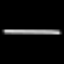
Label: line